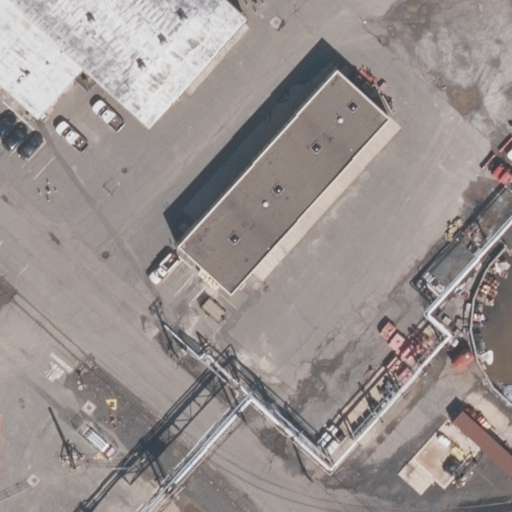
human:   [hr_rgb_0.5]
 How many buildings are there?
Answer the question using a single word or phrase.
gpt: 2

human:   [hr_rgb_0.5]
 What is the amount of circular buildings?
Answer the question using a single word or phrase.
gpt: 0

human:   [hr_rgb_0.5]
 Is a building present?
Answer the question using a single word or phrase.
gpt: yes

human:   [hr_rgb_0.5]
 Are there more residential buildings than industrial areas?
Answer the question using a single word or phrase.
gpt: no

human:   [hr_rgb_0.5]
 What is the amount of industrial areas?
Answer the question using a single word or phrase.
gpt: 1

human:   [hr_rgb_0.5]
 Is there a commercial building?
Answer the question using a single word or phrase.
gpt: yes

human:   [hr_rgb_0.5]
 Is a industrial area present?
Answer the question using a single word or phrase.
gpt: yes

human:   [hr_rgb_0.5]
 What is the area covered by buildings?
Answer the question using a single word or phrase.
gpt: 1999m2

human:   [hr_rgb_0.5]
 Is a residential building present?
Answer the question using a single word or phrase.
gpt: no

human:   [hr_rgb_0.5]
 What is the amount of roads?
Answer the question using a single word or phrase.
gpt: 1

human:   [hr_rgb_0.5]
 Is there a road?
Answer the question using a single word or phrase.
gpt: yes

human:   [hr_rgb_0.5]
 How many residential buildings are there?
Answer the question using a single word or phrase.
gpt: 0

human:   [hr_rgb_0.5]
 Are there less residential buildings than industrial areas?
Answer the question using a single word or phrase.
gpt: yes

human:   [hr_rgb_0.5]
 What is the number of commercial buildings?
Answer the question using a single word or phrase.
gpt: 2

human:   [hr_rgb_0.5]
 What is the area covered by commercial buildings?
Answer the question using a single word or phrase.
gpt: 1999m2

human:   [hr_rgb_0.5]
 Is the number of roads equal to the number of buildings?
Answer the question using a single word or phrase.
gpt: no

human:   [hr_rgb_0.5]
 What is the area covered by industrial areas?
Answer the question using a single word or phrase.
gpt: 10583m2

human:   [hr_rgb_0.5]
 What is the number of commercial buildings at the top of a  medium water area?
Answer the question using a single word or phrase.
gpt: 0

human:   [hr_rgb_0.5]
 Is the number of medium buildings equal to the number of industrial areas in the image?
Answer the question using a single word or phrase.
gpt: no

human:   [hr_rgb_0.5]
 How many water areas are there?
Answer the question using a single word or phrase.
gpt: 0

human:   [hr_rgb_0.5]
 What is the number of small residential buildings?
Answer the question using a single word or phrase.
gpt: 0

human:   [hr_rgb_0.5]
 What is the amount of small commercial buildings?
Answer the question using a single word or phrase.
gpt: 0

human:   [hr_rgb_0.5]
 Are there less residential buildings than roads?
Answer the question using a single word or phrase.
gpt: yes

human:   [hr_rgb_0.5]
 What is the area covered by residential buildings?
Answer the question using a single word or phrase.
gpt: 0m2

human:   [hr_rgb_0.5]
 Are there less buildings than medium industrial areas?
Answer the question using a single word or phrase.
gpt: no

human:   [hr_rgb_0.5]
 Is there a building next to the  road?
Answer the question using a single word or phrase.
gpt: yes

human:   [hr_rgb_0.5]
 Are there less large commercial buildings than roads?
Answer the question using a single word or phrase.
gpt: no

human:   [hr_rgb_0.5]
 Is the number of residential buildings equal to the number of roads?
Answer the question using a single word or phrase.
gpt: no

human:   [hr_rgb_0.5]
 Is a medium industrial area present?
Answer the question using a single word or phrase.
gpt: no

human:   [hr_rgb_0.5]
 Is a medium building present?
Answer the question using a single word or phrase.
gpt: no

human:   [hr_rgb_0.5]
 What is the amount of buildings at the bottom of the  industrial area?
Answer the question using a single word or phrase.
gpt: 0

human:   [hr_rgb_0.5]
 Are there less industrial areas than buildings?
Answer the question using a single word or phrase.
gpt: yes

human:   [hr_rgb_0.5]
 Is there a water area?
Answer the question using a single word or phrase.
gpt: no

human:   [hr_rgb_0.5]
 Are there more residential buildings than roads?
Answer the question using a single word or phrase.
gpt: no

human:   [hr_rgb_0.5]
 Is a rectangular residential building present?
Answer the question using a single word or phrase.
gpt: no

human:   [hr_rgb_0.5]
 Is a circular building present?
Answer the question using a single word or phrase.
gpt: no

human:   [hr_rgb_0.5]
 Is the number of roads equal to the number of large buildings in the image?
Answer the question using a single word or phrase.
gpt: no

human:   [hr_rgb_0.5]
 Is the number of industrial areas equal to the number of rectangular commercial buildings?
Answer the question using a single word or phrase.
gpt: yes

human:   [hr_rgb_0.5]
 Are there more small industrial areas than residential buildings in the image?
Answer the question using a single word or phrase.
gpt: no

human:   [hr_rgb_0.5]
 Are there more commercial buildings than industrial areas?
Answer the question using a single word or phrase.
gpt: yes

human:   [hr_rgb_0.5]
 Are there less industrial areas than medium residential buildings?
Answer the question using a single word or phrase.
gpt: no

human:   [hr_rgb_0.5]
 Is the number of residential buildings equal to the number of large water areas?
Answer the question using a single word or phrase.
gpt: yes

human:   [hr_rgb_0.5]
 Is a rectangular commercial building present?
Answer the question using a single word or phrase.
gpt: yes

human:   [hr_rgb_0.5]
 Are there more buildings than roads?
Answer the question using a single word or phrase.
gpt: yes

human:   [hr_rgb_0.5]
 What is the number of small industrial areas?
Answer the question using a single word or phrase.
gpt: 0

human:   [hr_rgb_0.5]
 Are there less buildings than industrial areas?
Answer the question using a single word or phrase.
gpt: no

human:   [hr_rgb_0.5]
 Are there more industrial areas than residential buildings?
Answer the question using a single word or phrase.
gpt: yes

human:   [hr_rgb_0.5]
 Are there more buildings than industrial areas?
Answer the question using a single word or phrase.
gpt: yes

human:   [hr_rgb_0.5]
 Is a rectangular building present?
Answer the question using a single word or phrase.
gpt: yes

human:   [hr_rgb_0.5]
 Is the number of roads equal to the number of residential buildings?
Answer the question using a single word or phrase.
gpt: no

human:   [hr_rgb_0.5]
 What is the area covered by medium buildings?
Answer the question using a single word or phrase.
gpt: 0m2

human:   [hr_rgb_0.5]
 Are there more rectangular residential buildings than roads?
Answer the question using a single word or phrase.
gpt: no

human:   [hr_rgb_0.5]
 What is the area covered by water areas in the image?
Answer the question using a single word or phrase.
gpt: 0m2

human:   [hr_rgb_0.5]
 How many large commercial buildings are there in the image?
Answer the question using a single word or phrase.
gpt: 2

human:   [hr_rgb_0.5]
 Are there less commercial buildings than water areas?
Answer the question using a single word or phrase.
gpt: no

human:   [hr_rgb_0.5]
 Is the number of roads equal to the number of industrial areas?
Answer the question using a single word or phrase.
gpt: yes

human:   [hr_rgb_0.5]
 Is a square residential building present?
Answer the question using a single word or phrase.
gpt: no

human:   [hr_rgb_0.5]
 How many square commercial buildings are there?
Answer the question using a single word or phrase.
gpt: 0

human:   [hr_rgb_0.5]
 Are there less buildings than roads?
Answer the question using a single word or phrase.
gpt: no

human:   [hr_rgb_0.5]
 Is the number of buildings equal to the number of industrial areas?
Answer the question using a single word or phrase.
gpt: no

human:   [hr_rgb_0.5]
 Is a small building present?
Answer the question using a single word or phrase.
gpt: no

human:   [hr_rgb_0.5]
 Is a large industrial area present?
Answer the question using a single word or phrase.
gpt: yes

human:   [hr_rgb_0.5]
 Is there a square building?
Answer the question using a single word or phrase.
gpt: no

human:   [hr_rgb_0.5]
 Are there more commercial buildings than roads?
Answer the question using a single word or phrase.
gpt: yes